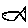
Label: fish